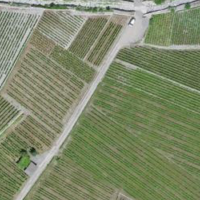
EUNIS habitat code: 40
Species observed at this site:
Vitis vinifera
Cirsium vulgare
Phoenicurus ochruros